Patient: sex F, age 68
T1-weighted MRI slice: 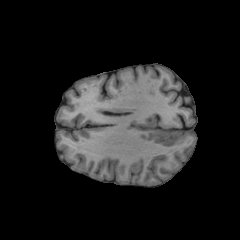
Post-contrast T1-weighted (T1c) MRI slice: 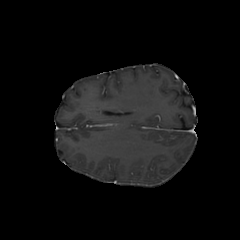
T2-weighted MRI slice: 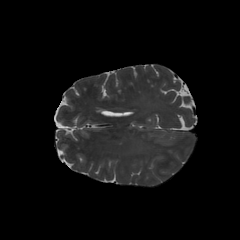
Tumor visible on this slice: no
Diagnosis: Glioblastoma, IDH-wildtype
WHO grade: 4